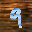
Label: 9